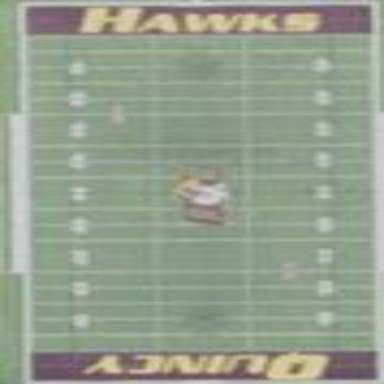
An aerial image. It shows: Pitch for American football.